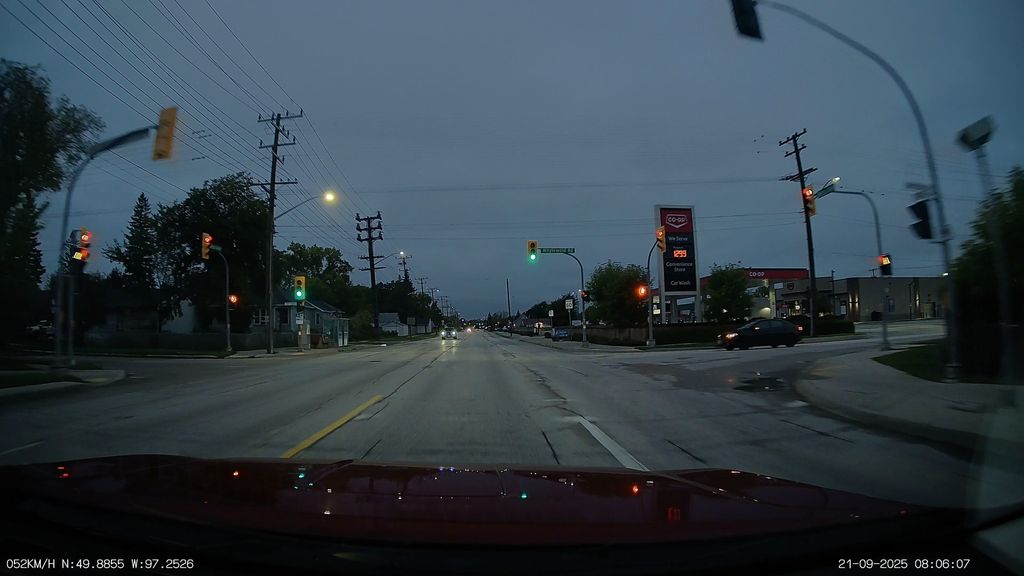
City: winnipeg